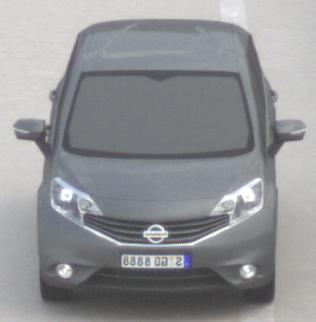
Make: Nissan
Model: Note 1.2
Detailed model: Note (E12) (10/13 - 12/16)
Model produced from: 2013/10
Model produced until: 2015/09
Doors: 5
Color: gray
Road condition: dry road
Daytime: midday
Contrast: low contrast